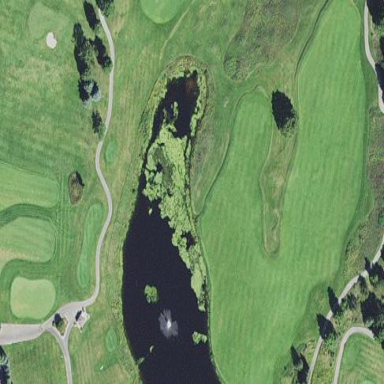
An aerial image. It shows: Pond serving as lateral water hazard on golf course.